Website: walmart
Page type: receipt
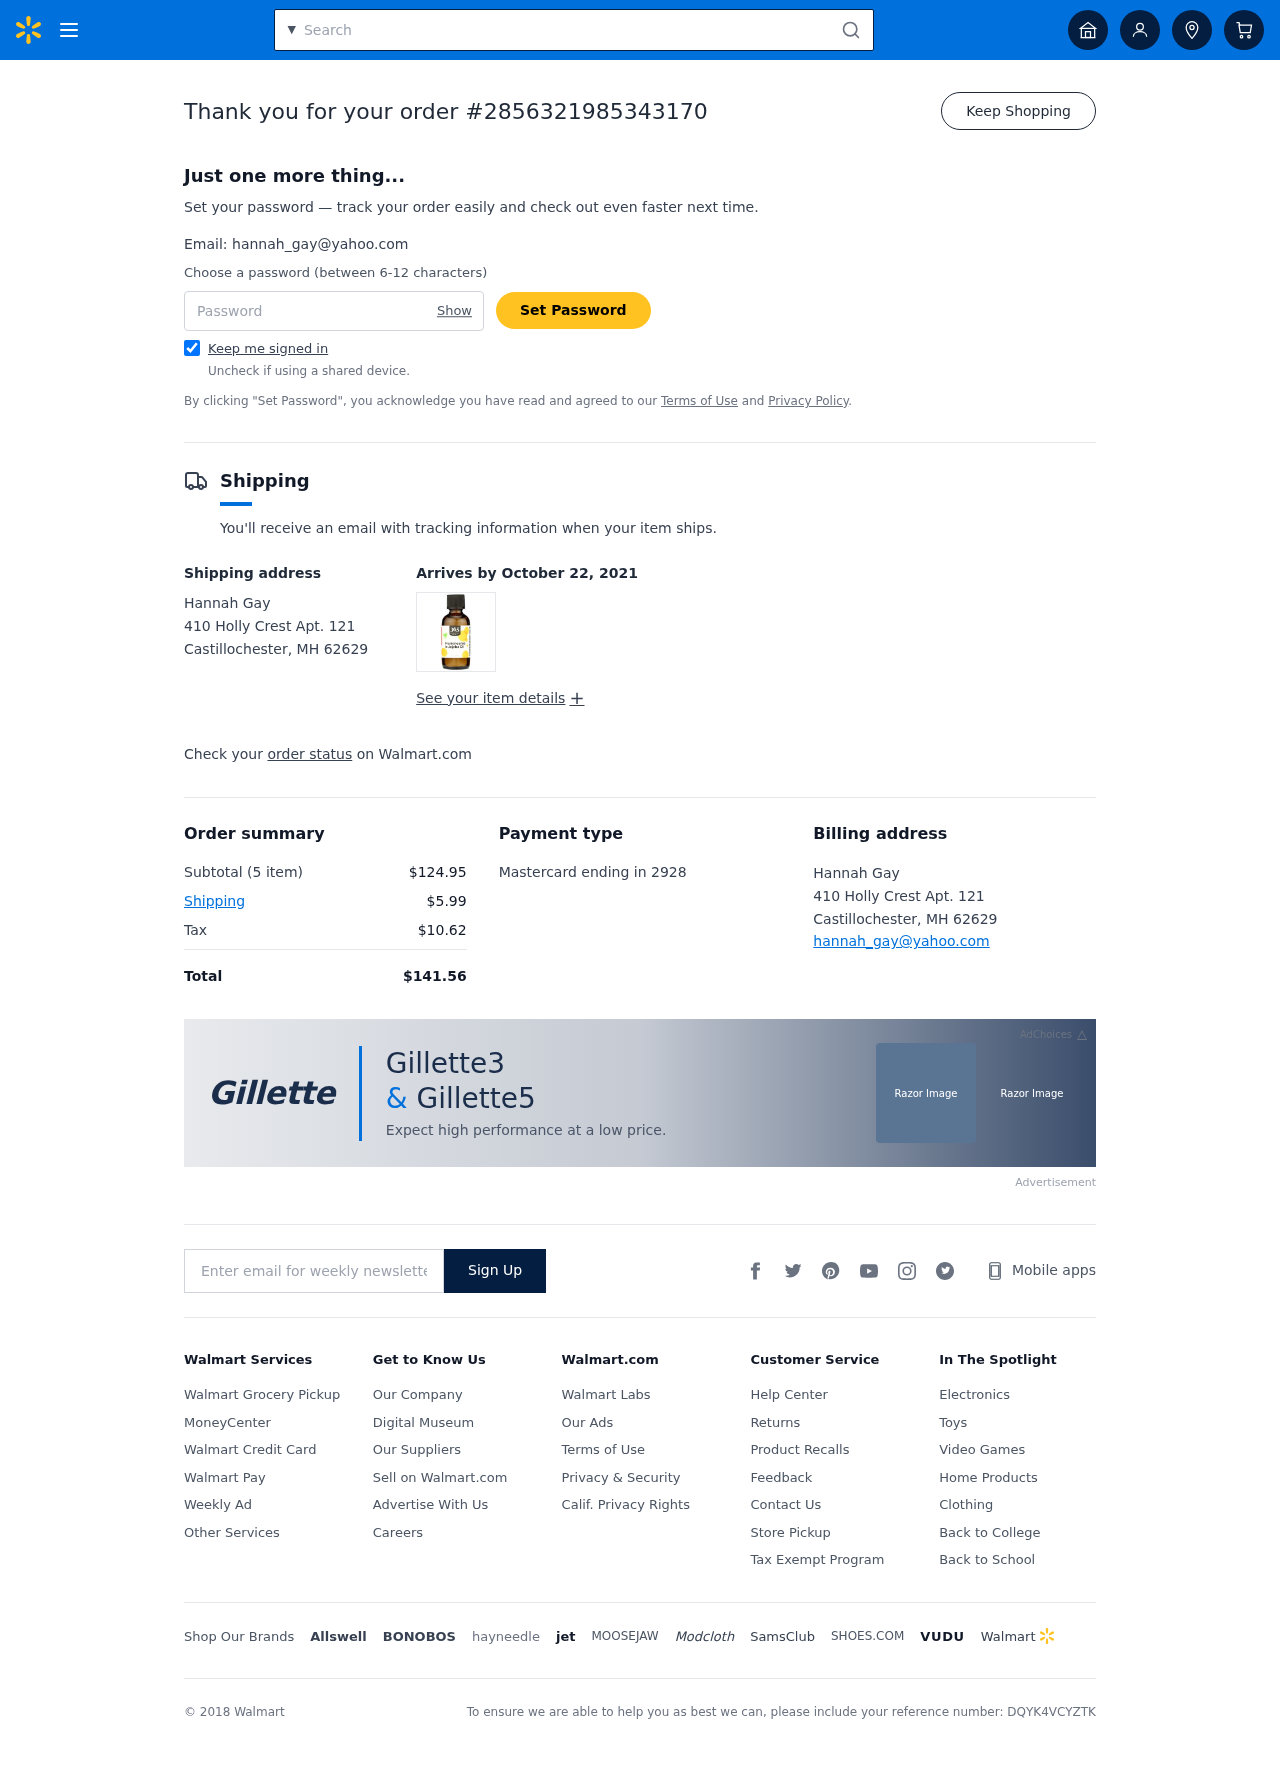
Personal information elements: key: PII_CARD_LAST4
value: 2928
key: PII_CARD_TYPE
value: Mastercard
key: PII_CITY_STATE_ZIP
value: Castillochester, MH 62629
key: PII_EMAIL
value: hannah_gay@yahoo.com
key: PII_FULLNAME
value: Hannah Gay
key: PII_STREET
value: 410 Holly Crest Apt. 121
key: PII_FULLNAME2
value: Hannah Gay
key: PII_CITY
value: Castillochester
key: PII_STATE
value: MH
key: PII_STATE_ABBR
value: MH
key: PII_POSTCODE
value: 62629
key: PII_POSTCODE_FULL
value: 62629
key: PII_CITY_STATE
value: Castillochester, MH
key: PII_POSTCODE_NUMERIC
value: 62629
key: PII_EMAIL2
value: hannah_gay@yahoo.com
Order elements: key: ORDER_ID
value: #2856321985343170
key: ORDER_DELIVERY_DATE
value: October 22, 2021
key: ORDER_NUM_ITEMS
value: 5 item
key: ORDER_SUBTOTAL
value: $124.95
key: ORDER_SHIPPING_COST
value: $5.99
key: ORDER_TAX
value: $10.62
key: ORDER_TOTAL
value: $141.56
Search elements: key: HEADER_SEARCH
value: Search